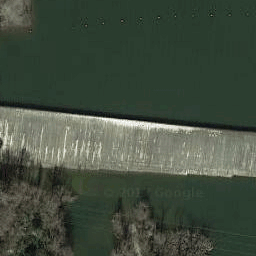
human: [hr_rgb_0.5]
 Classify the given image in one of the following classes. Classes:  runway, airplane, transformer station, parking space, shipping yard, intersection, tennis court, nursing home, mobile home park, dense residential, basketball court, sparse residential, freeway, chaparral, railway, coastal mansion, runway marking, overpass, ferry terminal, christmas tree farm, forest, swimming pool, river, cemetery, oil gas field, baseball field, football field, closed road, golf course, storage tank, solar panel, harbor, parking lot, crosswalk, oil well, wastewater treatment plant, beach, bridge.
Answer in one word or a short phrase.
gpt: bridge